Aerial crown-view tile of a tropical tree (Barro Colorado Island, Panama), acquired 20241216:
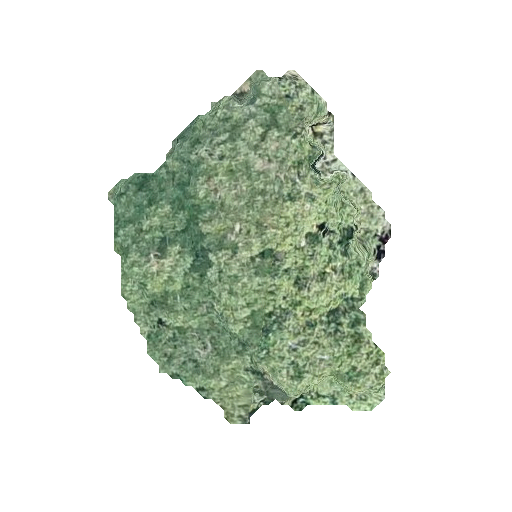
Species: Astronium graveolens
GBIF accepted scientific name: Astronium graveolens
Crown area: 99.633 m²